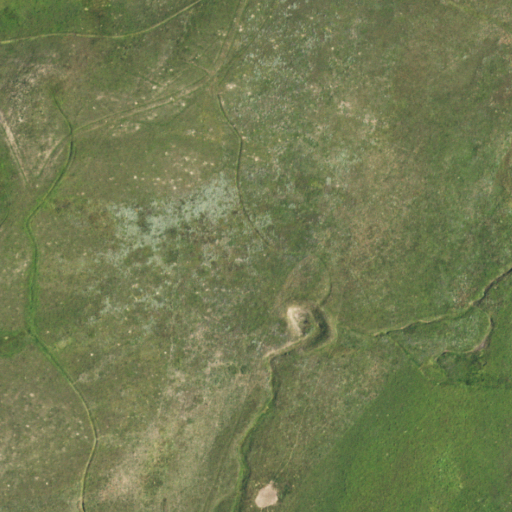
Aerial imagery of valley in Colorado named South Valley containing pasture, shrub, herbaceous wetlands, cultivated crops, and woody wetlands